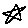
Label: star